Question: Years ago, I was messing around with Visual Basic and I discovered a bug with the 'MsgBox' function. I tried searching for it, but nobody had ever said anything about it. It's not just with Visual Basic though; it's with anything that uses the standard Windows 'MessageBox' API call.
The bug is triggered when the title text has more than one character, and the first character is a lowercase 'y' with an umlaut ('y'). What's so special about this character? It almost definitely not the character itself, but rather its ASCII value that's special. 'y' is character 255 (0xFF), meaning it's the highest value that can be stored in an unsigned byte, and all its bits are set to 1.
What does this bug do? Well, there are two different possibilities, which depend on the number of characters in the title text. If there are an even number of characters (unless it's 2) in the title text, no message box appears, and you just hear the alert sound. If there are two characters in the title text, or any odd number other than 1 (in which case the bug wouldn't be triggered)...then happens:

And that's not all--the message will also be truncated to one line. It seems like the kind of bug that would occur in at least one semi-high-profile incident, considering how often this API call is used. Are there any reports of this on the Internet, or anything showing what could cause it? Maybe it's a Unicode-related glitch, like that "bush hid the facts" glitch in Notepad?
I made a program in case you want to play around with this; <URL>.
Alternatively, copy the following into Notepad, save it with a '.vbs' extension, and double-click it to display the dialog box seen above:
'''
MsgBox "Windows 3.1 font, anyone?", 0, "y ODD NUMBER!"
'''
Or for a different font:
'''
MsgBox "I CAN HAS CHEEZBURGER?", 0, "y HImpact"
'''
It seems that if the first characters are 'y''s, it doesn't ever display the message, even if there's an odd number of characters.
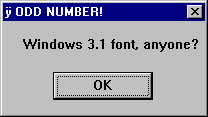
Answer: A strange bug. I suspect the symptoms are the result of the way the 'MessageBox()' actually displays the dialog.
Internally, 'MessageBox()' <URL> structure you'll find the following nugget of information:
> In a standard template for a dialog box, the DLGTEMPLATE structure is
always immediately followed by three variable-length arrays that
specify the menu, class, and title for the dialog box. When the
DS_SETFONT style is specified, these arrays are also followed by a
16-bit value specifying point size and another variable-length array
specifying a typeface name.
So, the in-memory layout of a dialog template has the font specification immediately following the dialog box title.
Visual Basic does not use Unicode and so the function you're calling is actually 'MessageBoxA()'. This is simply a thunk that converts the passed-in strings from multibyte to Unicode and then calls 'MessageBoxW()'.
I believe what's happening is that, for some reason, the conversion of that string from multibyte to Unicode is either going wrong, or returning a spurious length value. This has the knock-on effect, when the dialog template is built in memory, of corrupting the memory immediately following the title string - which, as we know, is the font specification.